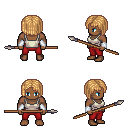
a pixel art fantasy rpg character, male body template, human, dark skin, white pirate shirt, red pants, light blonde pageboy hairstyle, white cloth bracers, spear, four views (front, back, left, right), 2x2 character sprite sheet, small pixel art, hard edges, no anti-aliasing